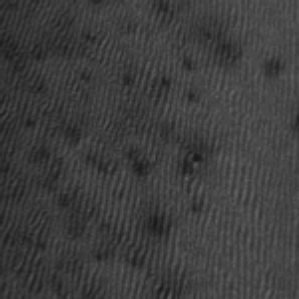
Label: frost